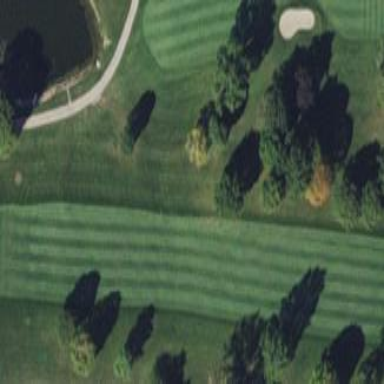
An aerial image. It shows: Golf fairway with grass surface.